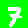
Digit: 7